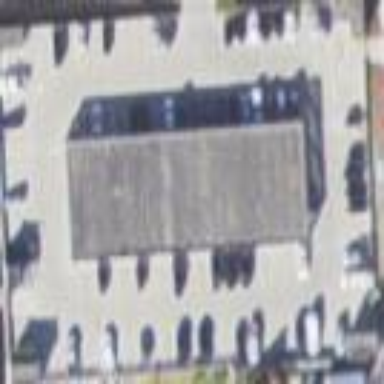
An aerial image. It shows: Multi-storey parking building.